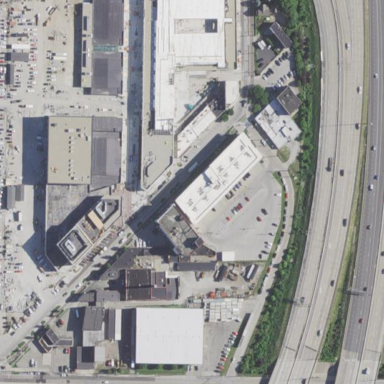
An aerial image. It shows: Retail building next to hotel.